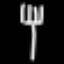
Label: fork